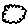
Label: cloud